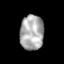
Tissue: skin
Cell type: Epithelial cells
Senescence score: 0.2143
Nuclear area (px): 820
Mean DAPI intensity: 170.993